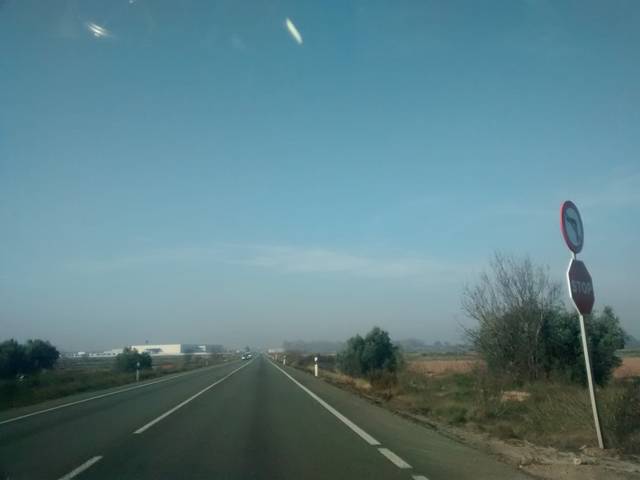
Region: Spain
Coordinates: 41.77, -1.203